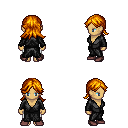
a pixel art fantasy rpg character, female body template, human, tanned skin, gray robe, white pants, dark blonde loose hair, maroon shoes, four views (front, back, left, right), 2x2 character sprite sheet, small pixel art, hard edges, no anti-aliasing